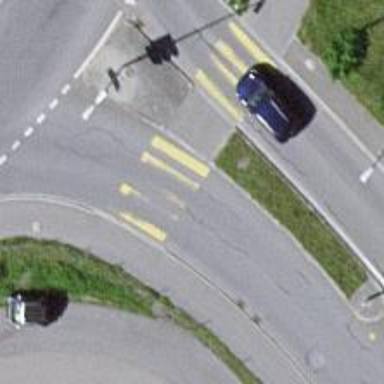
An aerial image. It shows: Marked crossing with zebra sign and island in the middle.